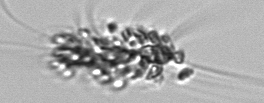
Label: Chaetoceros_didymus_TAG_external_flagellate